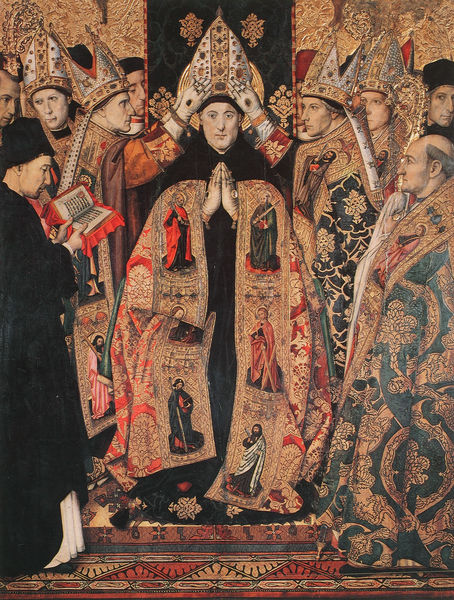
Titel: The Episcopal consecration of St.Augustine, with a probable self-portrait of the painter on the right. From the main altarpiece of the church of the convent of Sant Agusti in Barcelona.
Künstler: Jaume Huguet
Institution: Barcelona, Museu Nacional d’Art de Catalunya, No. 24140
Schlagwörter: blau, hand, mann, grün, hut, männer, profil, schwarz, rot, tuch, bibel, gesicht, bild, hände, schauen, kirche, bestickt, gewand, gold, frontal, bischof, papst, thron, gefaltet, lesen, buch, vergoldet, mäntel, trohn, beten, gebet, brokat, krönung, mönch, bischöfe, mitra, tiara, lesend, gestickt, prunk, betend, christentum, kardinäle, roben, pristerweihe, weihe, paps, weihung, wahl, ernennung, prokat, inauguration, weiung, inthronisirung